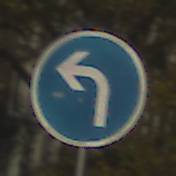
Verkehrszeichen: VorgeschriebeneFahrtrichtungLinks
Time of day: SunriseSunset
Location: Outdoor (Urban)
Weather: PartlyCloudy
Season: Autumn
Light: Natural